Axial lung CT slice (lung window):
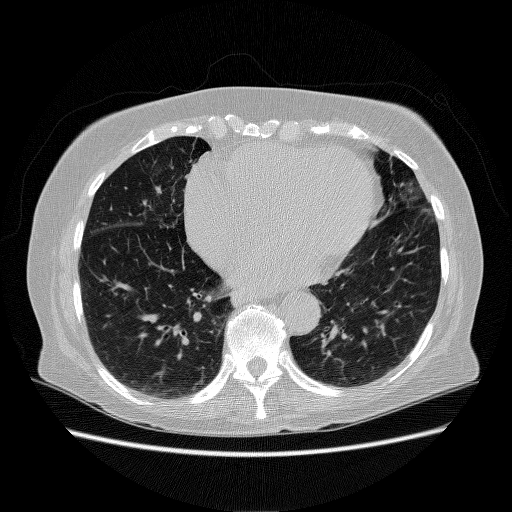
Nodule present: no